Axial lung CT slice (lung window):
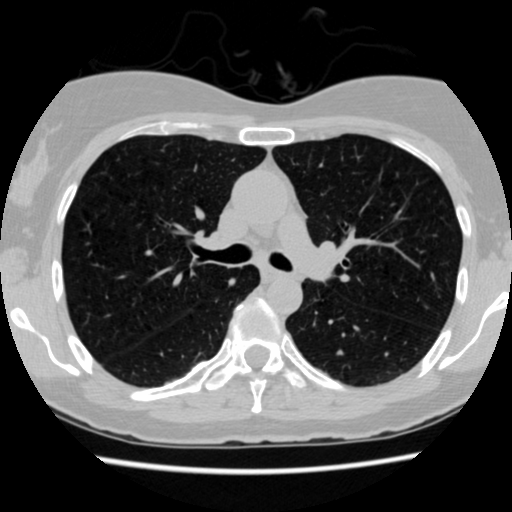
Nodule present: no